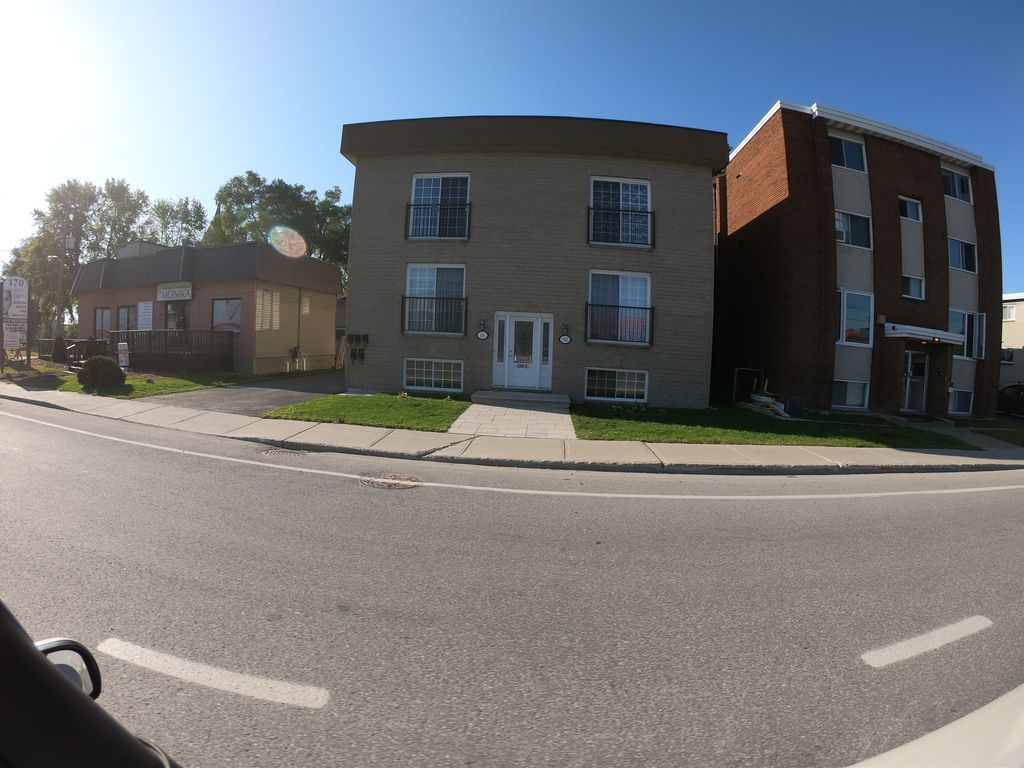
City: ottawa-gatineau